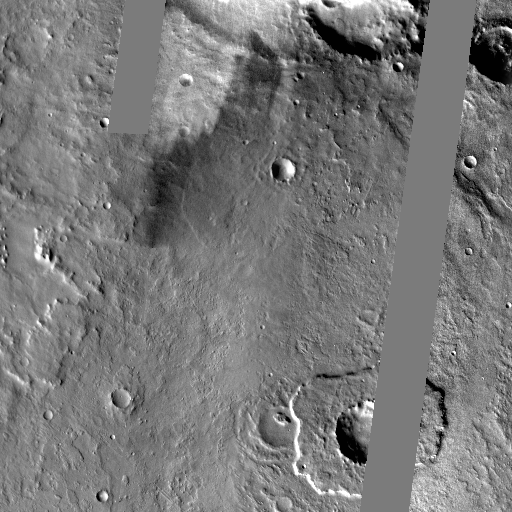
Crater classes present: Background, Other, Buried, Secondary